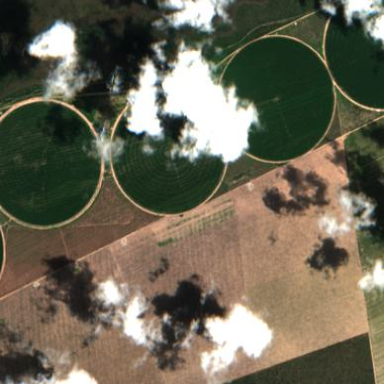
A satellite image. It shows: Farmland used for cultivating coffee crops.